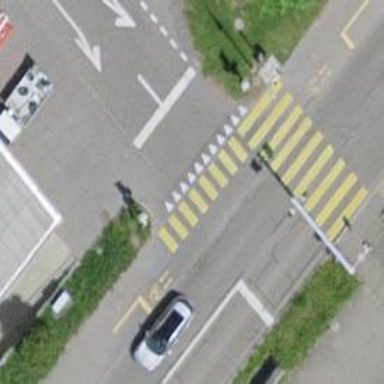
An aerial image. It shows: Road with traffic signals.